Field crop: tomato
Growth stage: 2
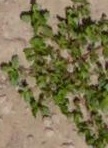
Species: portulaca